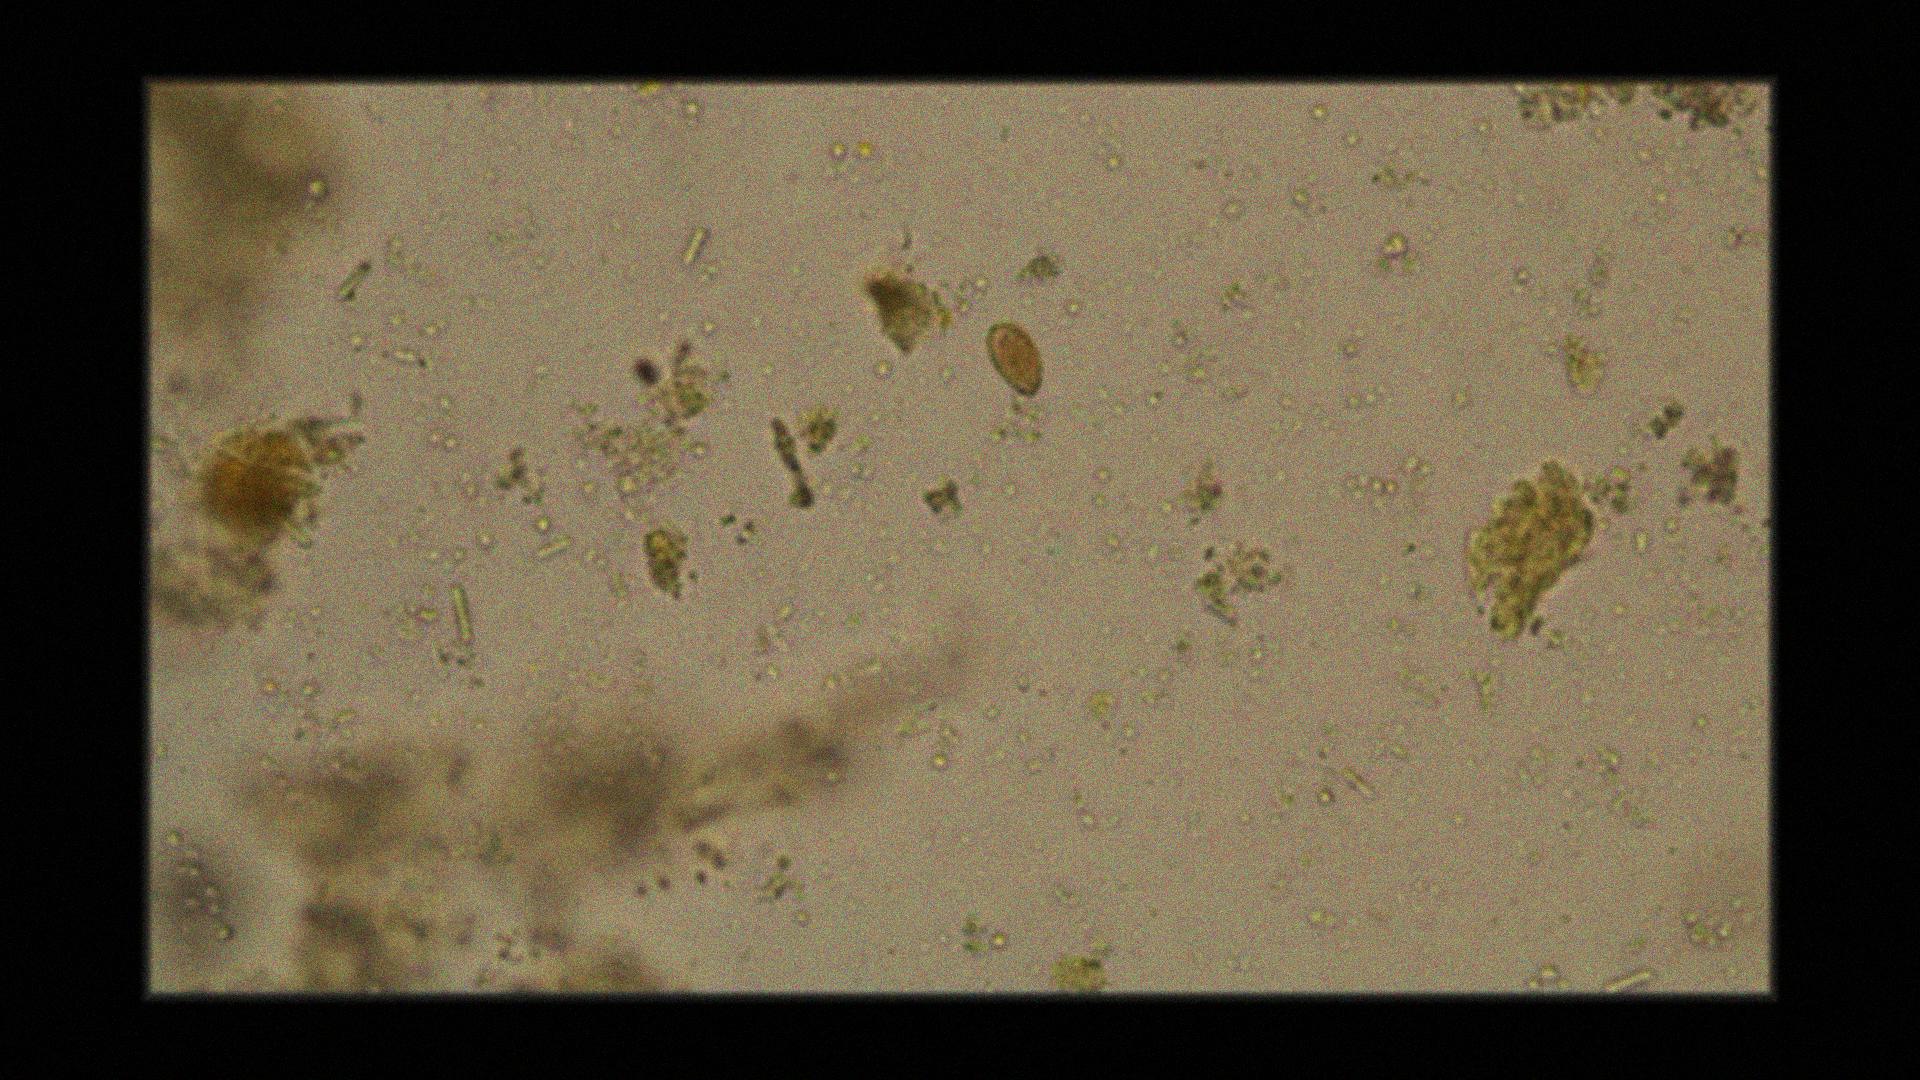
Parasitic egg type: Opisthorchis viverrine